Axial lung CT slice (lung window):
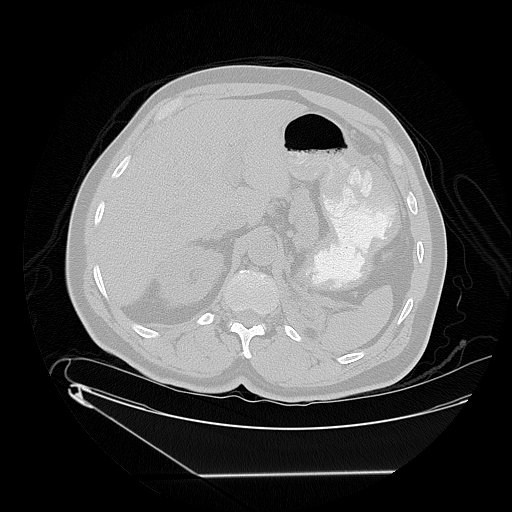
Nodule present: no